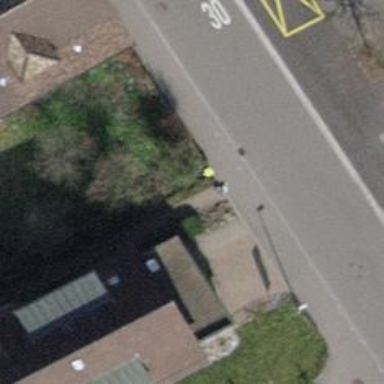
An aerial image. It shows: Post box.